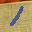
Label: 1